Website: home-depot
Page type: billing-address
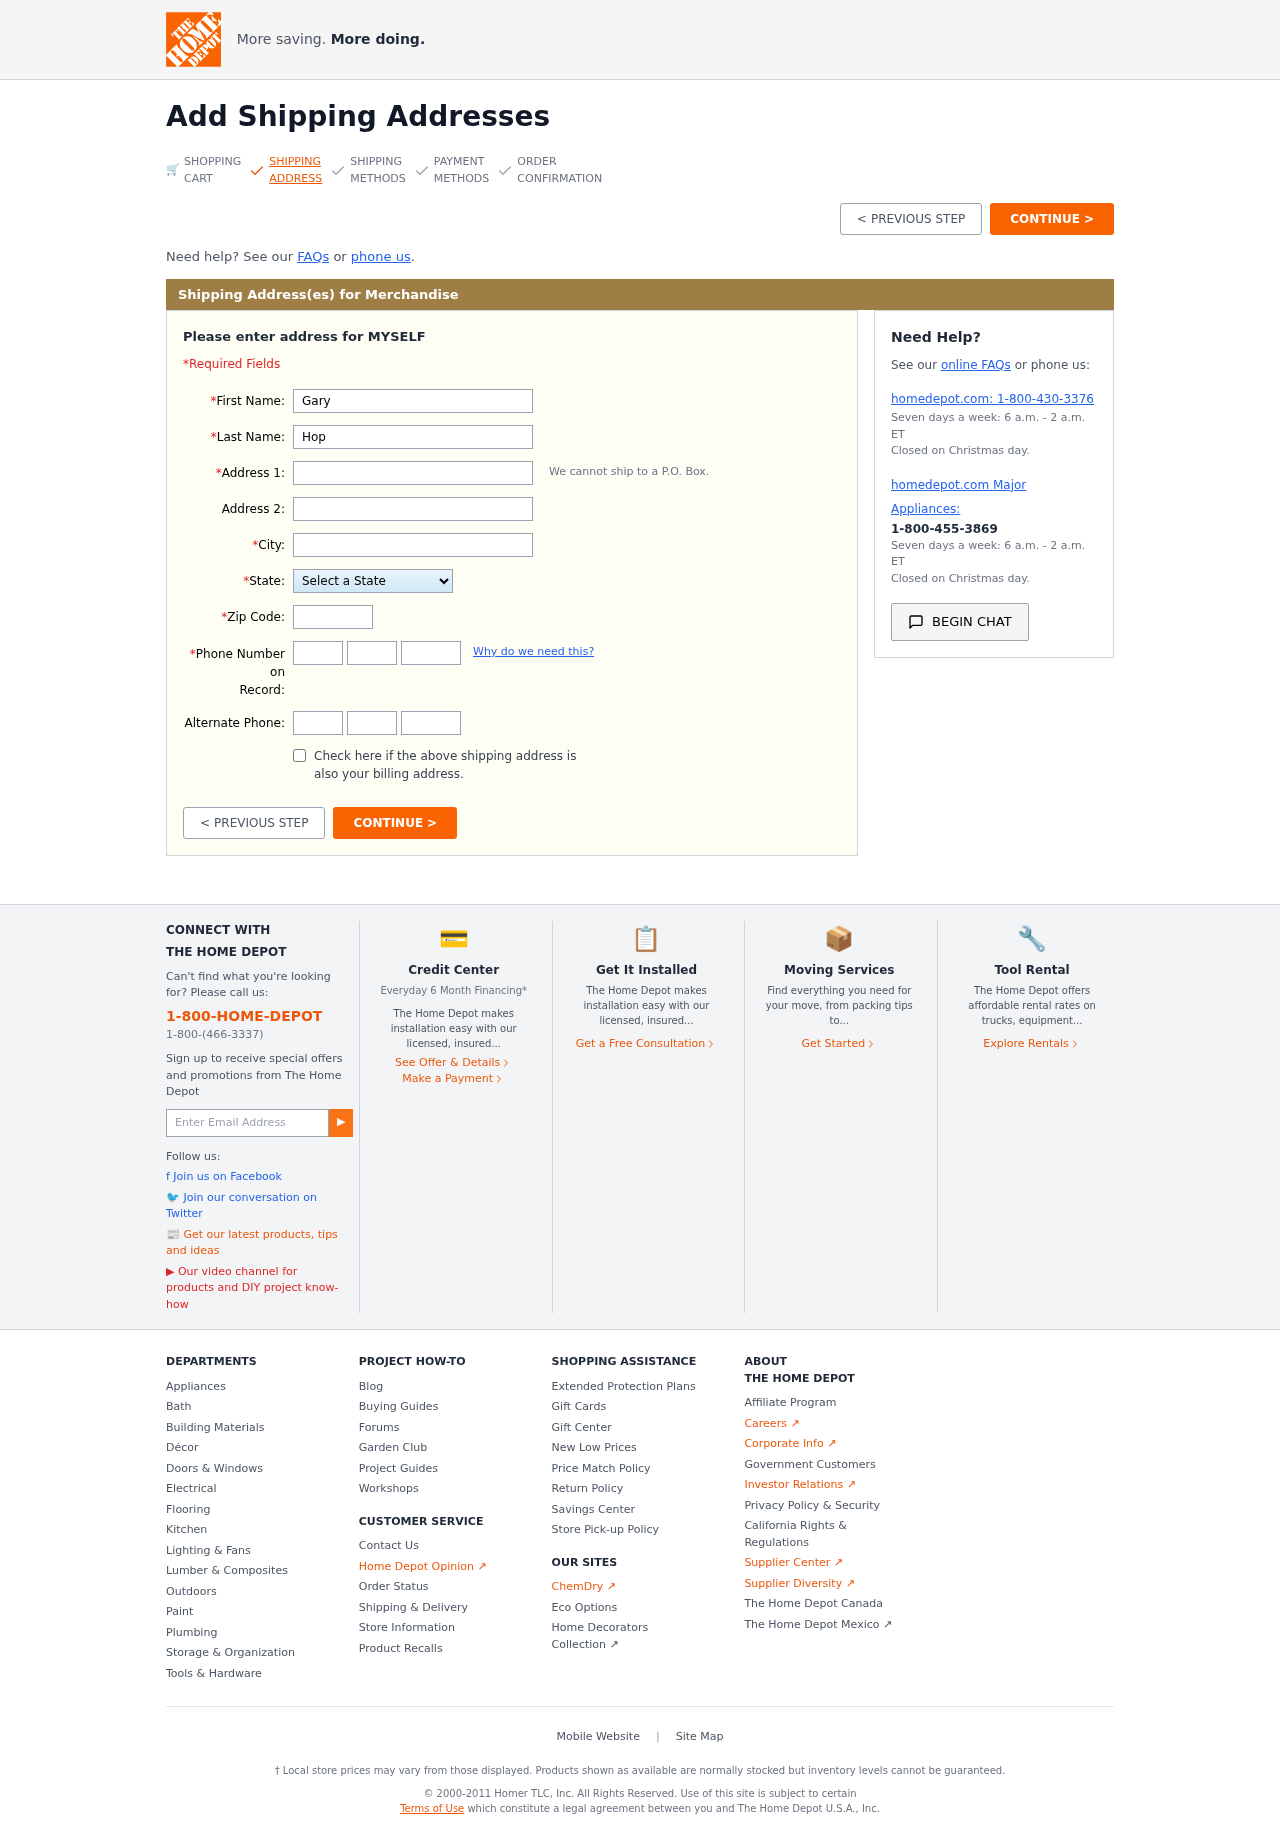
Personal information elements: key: PII_STATE
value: South Dakota
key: PII_FIRSTNAME
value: Gary
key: PII_LASTNAME
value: Hopkins
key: PII_STREET
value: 9702 Munoz Plain Suite 874
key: PII_CITY
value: New Mark
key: PII_POSTCODE
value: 11748
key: PII_PHONE_AREA
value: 688
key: PII_PHONE_PREFIX
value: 413
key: PII_PHONE_LINE
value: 4830